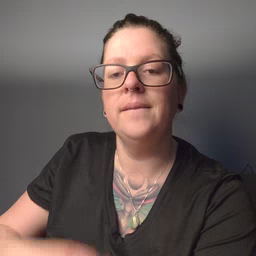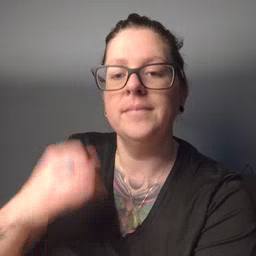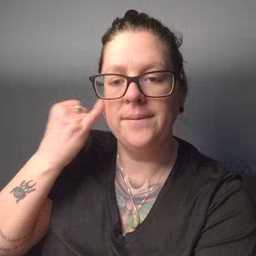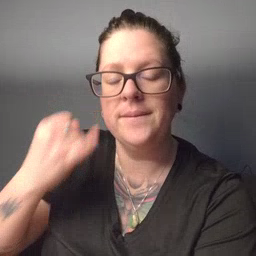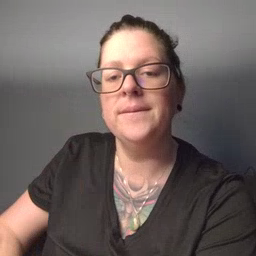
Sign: if